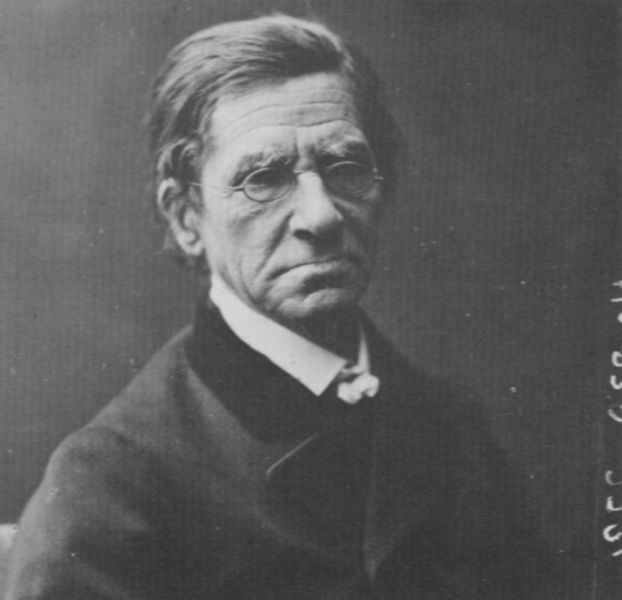
Titel: Émile Littré (1801-1881), Philosoph und Linguist
Künstler: Atelier Nadar
Institution: unbekannt
Schlagwörter: dunkel, mann, schatten, weiß, frisur, grau, licht, mund, nase, ohr, profil, schwarz, stirn, blick, alt, anzug, hemd, jacke, arm, augen, böse, falten, gesicht, knoten, kragen, mensch, samt, ärmel, herr, portrait, porträt, haare, halbfigur, mantel, augenbrauen, brustbild, en face, kinn, lippe, lippen, ohren, scheitel, schulter, schultern, traurig, oval, schrift, wangen, alter mann, haltung, lehrer, beleuchtung, ernst, streng, brauen, büste, zahlen, faltig, wange, hemdkragen, revers, jacket, unscharf, foto, fotografie, photographie, alter, schwarz weiss, künstler, mundwinkel, text, brille, beschriftung, stirnfalten, mürrisch, nasenlöcher, nickelbrille, photo, weß, gekämmt, augengläser, halbprofil, rasiert, hintergund, nummern, professor, ase, bartlos, sacko, schwarweiss, lachfalten, porträtfoto, samtkragen, verbissen, sorgenfalten, spepsis, volksschulelehrer, volksschullehrer